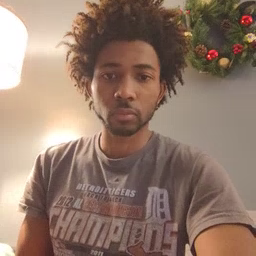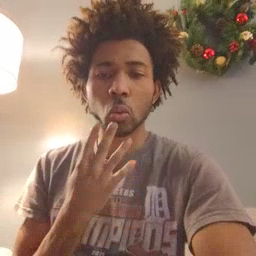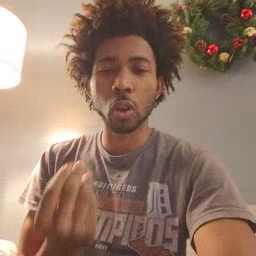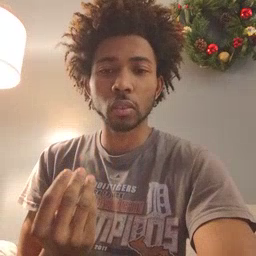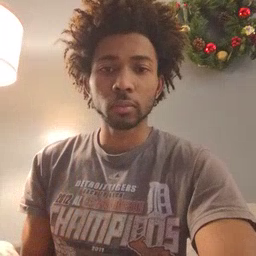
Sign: wet